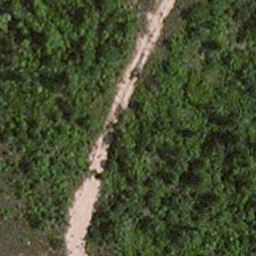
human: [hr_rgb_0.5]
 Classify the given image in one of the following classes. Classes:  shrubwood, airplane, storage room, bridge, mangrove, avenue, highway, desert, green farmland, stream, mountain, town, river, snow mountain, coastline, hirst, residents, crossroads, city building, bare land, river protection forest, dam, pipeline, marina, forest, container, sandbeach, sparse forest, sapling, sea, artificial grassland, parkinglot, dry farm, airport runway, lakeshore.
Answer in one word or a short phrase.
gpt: avenue